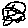
Label: car